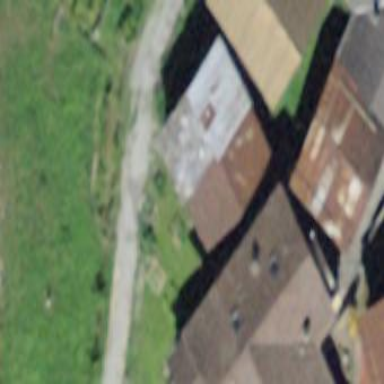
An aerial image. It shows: Simple house.